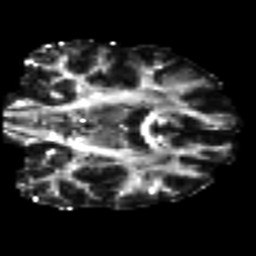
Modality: FA
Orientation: coronal
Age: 46
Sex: female
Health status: healthy
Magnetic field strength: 3 T
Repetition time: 8.4 s
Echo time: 0.0926 s